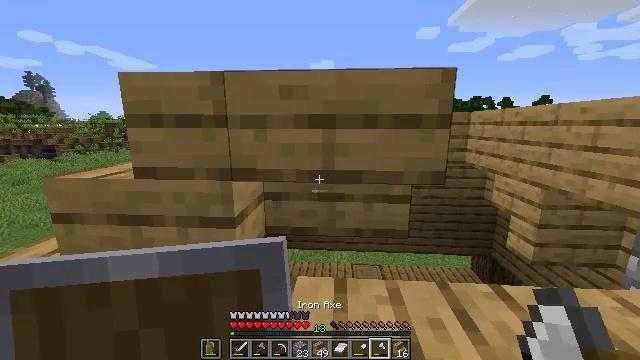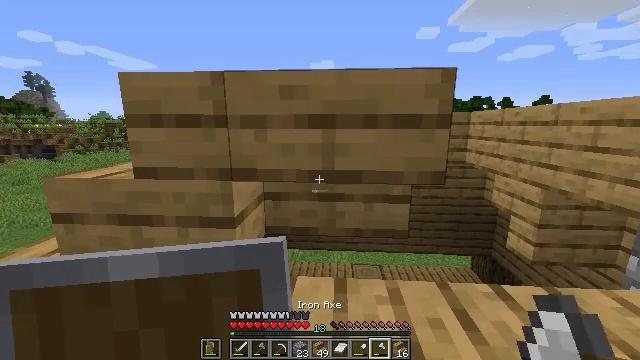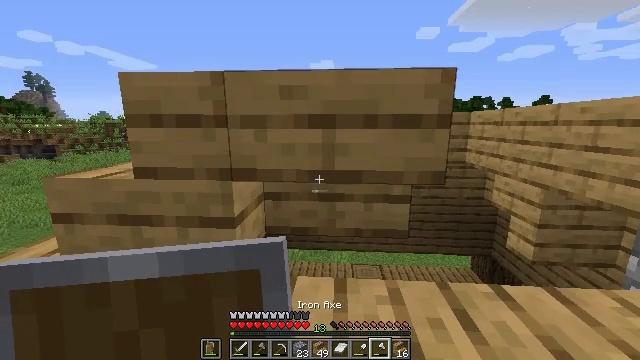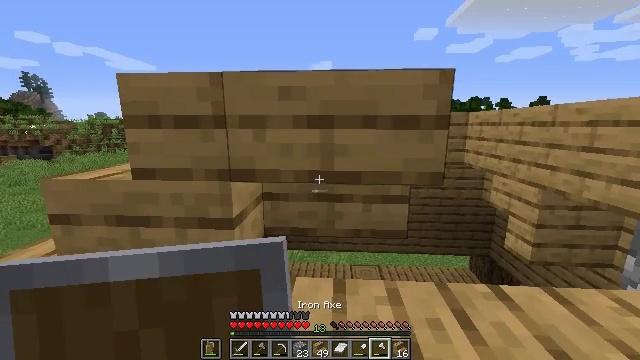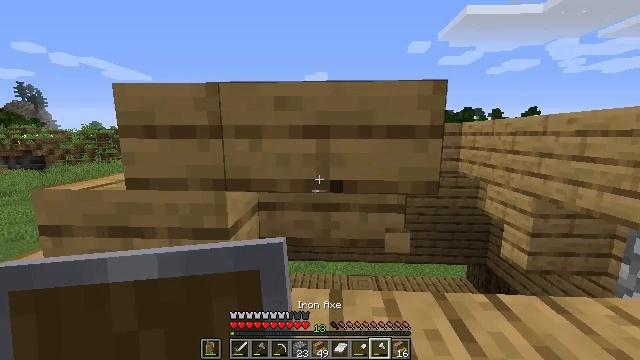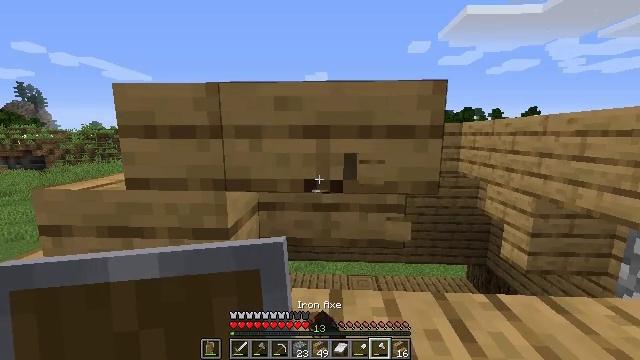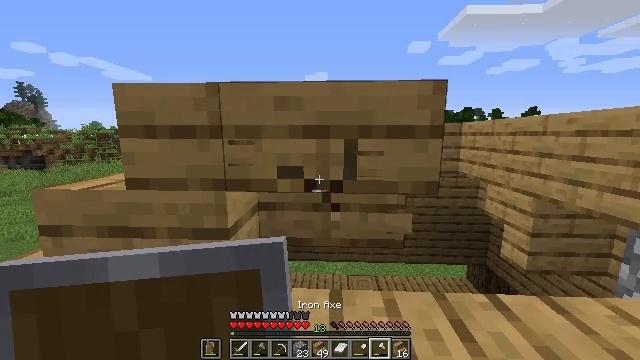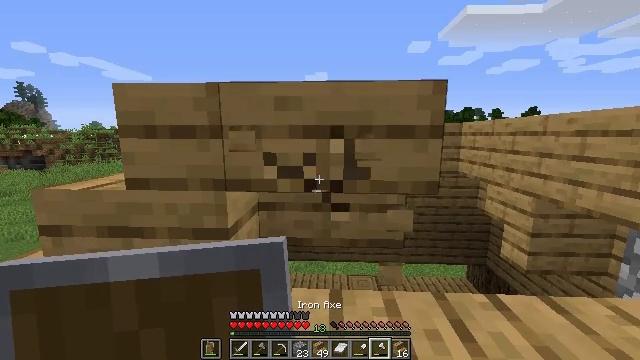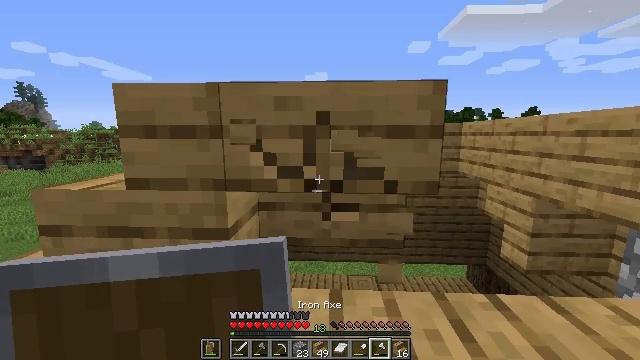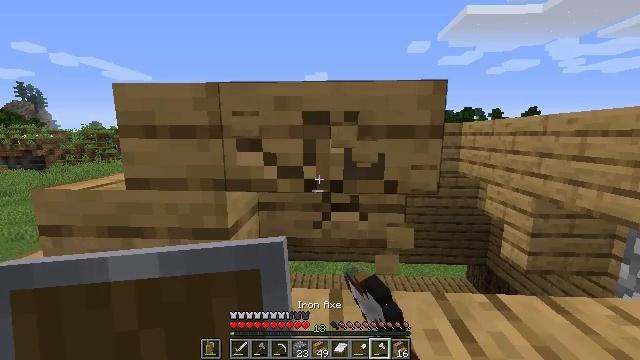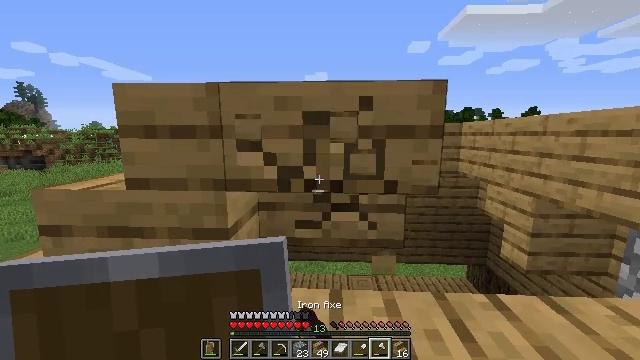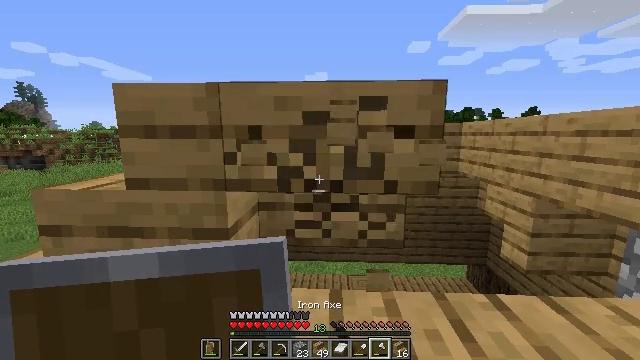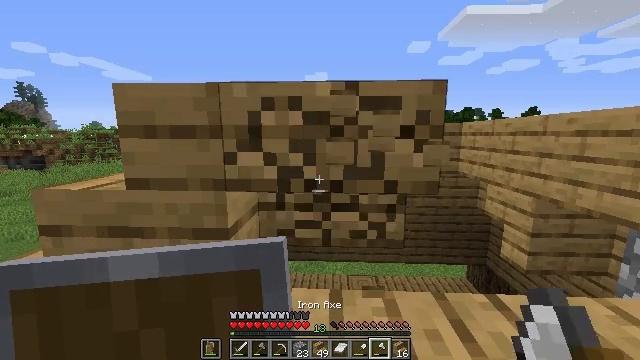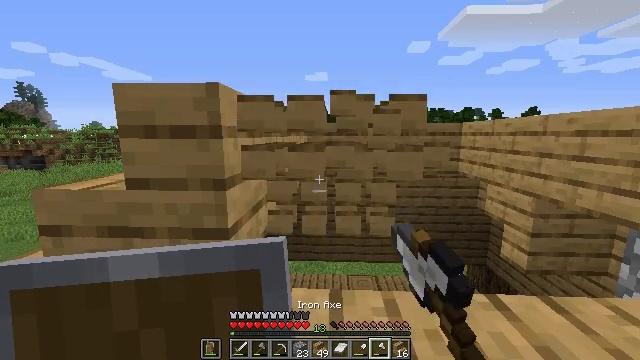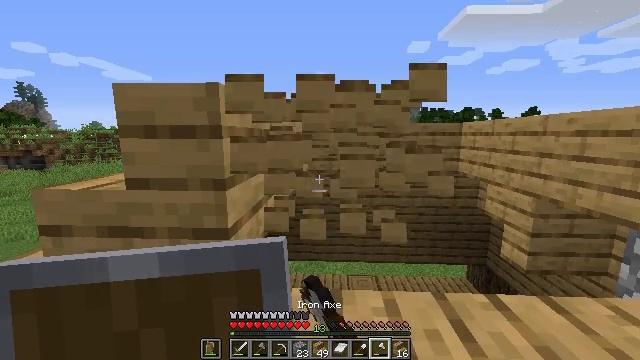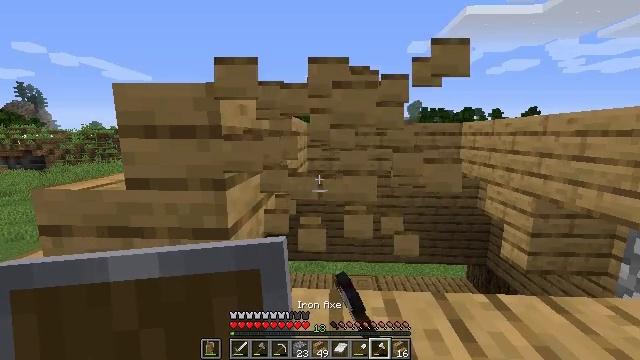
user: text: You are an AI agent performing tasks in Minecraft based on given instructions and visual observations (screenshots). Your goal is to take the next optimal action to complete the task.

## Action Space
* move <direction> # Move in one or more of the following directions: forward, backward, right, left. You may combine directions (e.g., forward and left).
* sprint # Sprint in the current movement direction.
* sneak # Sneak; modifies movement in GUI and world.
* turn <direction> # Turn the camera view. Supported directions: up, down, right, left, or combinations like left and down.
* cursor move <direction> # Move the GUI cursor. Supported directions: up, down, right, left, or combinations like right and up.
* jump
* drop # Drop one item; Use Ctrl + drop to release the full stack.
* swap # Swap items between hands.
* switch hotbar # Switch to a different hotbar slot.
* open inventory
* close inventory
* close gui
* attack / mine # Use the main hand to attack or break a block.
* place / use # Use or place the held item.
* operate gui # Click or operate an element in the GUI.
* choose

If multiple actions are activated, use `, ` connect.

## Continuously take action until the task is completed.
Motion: motion action
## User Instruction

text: Break the oak stairs.
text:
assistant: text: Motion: sneak
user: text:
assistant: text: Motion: sneak
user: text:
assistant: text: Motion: sneak
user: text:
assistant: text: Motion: sneak, turn up, attack / mine
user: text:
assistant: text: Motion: sneak, attack / mine
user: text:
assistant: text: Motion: sneak, attack / mine
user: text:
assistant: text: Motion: sneak, attack / mine
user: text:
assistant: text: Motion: sneak, attack / mine
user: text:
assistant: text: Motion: sneak, attack / mine
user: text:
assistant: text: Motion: sneak, attack / mine
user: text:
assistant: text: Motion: sneak, attack / mine
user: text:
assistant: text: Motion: sneak, attack / mine
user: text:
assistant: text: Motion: sneak, attack / mine
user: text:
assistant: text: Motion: sneak, attack / mine
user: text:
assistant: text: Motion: sneak, attack / mine
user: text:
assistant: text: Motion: move forward, sneak, attack / mine
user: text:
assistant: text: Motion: move forward, sneak, attack / mine
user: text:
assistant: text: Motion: sneak, attack / mine